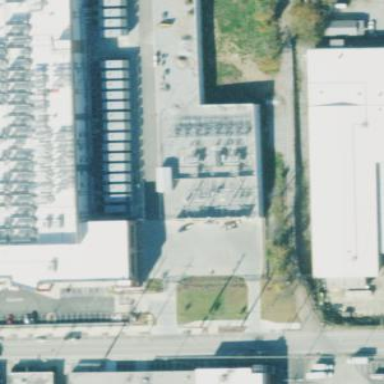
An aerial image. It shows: Industrial substation enclosed by wall.